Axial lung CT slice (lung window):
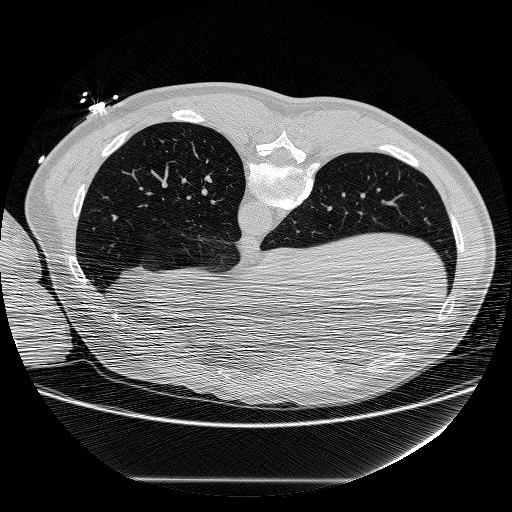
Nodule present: no